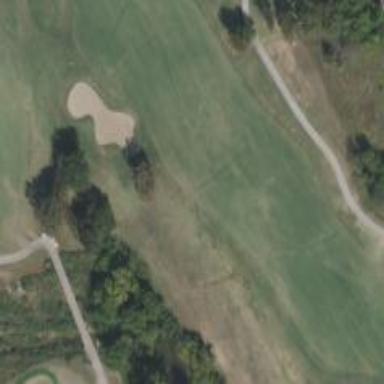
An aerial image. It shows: Golf hole.